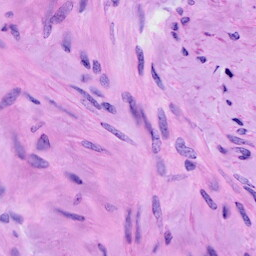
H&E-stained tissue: Cervix